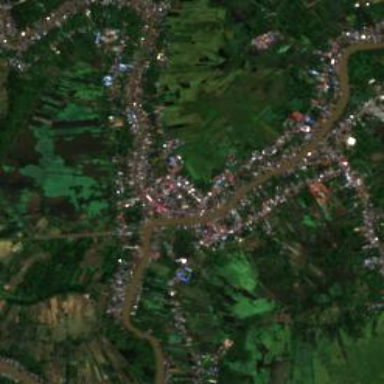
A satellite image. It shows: Village.